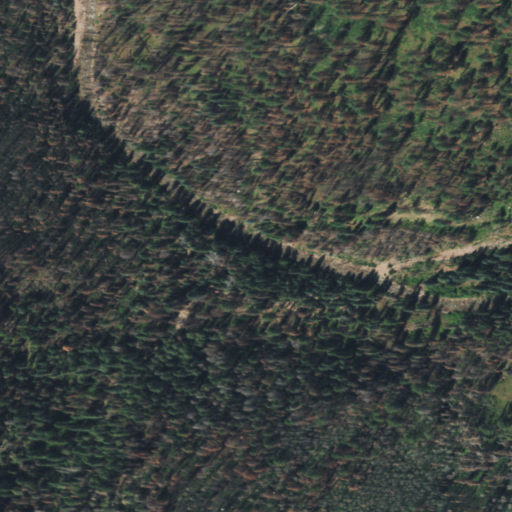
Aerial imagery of valley in Colorado named Red Rim Canyon containing grassland, shrub, and evergreen forest